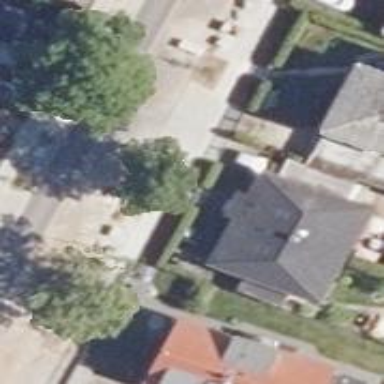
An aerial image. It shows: Detached building.